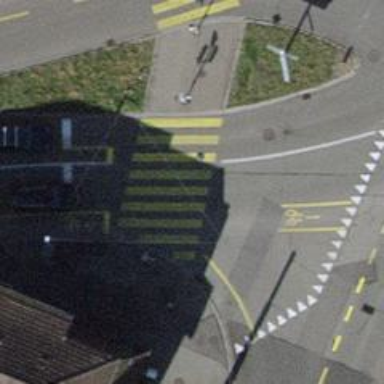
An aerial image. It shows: Marked footway crossing with asphalt surface and pedestrian island.